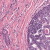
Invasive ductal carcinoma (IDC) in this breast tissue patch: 1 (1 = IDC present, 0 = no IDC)